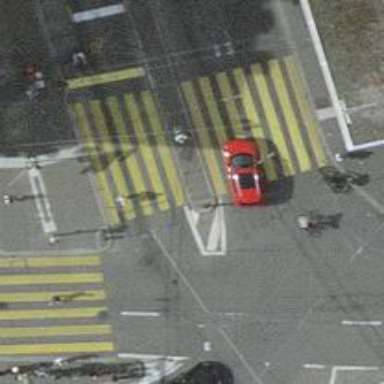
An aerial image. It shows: Asphalt footway with crossing equipped with traffic signals.